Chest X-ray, AP view. Patient: 75 years old, sex M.
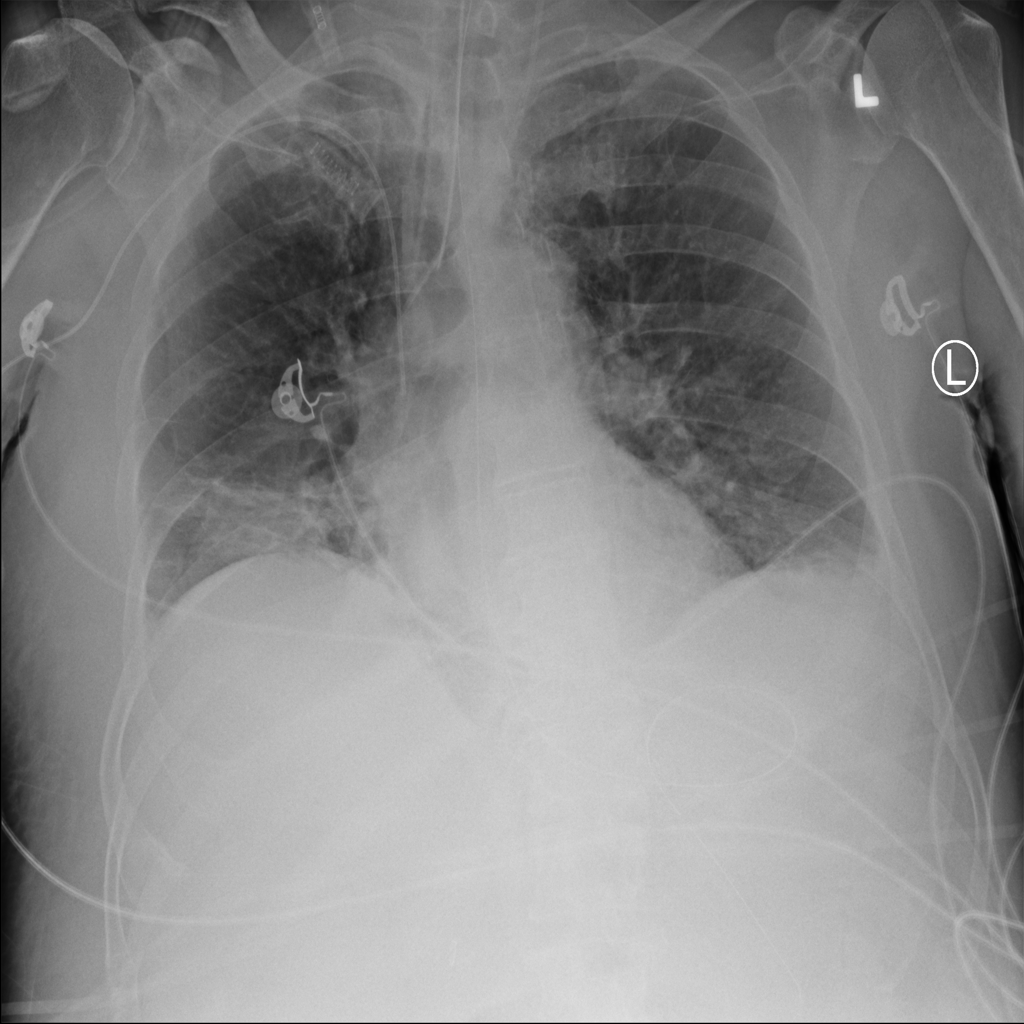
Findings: No Finding